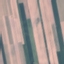
Land use / land cover: AnnualCrop